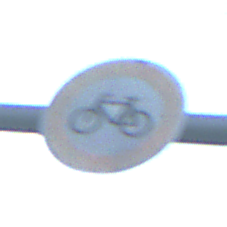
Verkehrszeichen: VerbotRadverkehr
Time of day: MorningAfternoon
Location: Outdoor (Nature)
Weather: PartlyCloudy
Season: NotSpecified
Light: Natural